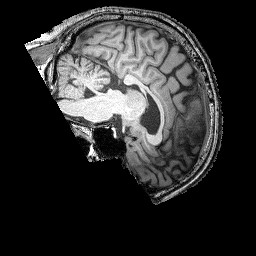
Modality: T1w
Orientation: sagittal
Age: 50
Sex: male
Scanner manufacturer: siemens
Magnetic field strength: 3 T
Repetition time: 2.25 s
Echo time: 0.00415 s